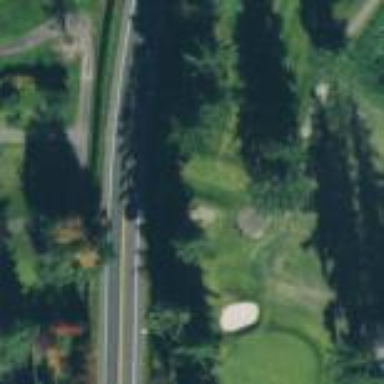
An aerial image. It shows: Golf fairway in the image.